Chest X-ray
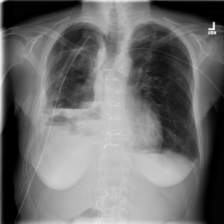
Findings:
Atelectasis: negative
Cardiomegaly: negative
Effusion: negative
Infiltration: negative
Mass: negative
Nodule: negative
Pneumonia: negative
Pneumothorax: negative
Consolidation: negative
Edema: negative
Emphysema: negative
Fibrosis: negative
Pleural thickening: negative
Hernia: negative